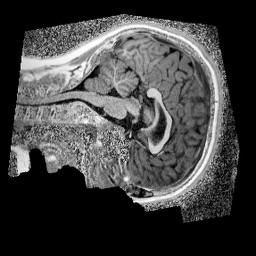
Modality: UNIT1_denoised
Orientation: sagittal
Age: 12
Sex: male
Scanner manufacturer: siemens
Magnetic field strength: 3 T
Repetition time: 4 s
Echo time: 0.00299 s